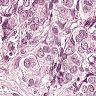
Metastatic tissue present: yes